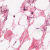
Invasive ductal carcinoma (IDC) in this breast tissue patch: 0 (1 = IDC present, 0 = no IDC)